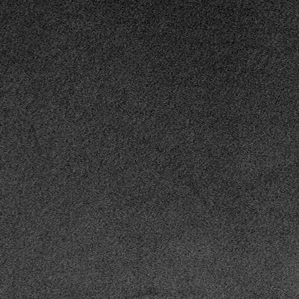
Label: frost